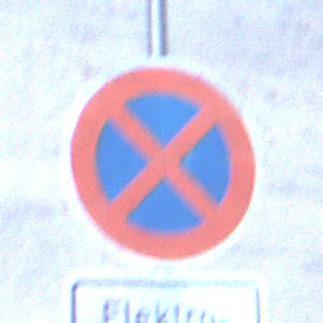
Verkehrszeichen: AbsolutesHalteverbot
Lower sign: FahrzeugeVerbaleAngabe3
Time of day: SunriseSunset
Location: Outdoor (Urban)
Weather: Clear
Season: NotSpecified
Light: Natural